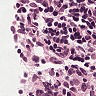
Metastatic tissue present: no